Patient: sex F, age 75
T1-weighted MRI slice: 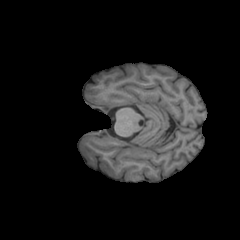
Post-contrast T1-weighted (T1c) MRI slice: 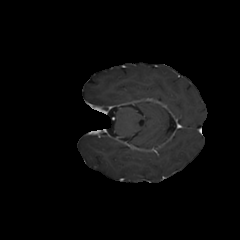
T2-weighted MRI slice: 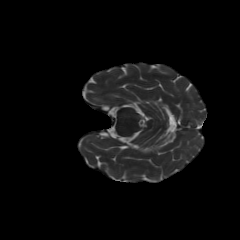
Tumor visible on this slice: no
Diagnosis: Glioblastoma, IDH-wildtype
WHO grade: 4